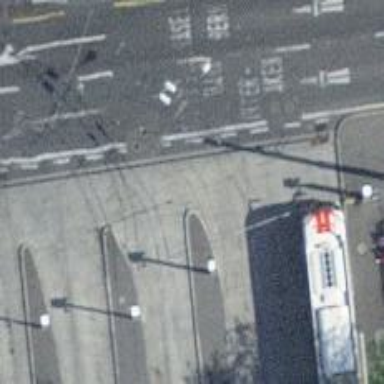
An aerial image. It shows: Bus stop for trolleybuses with designated stop position for public transport.